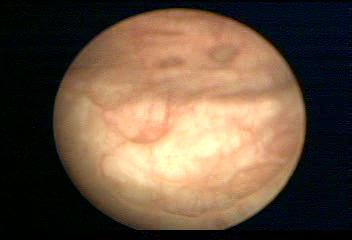
Modality: WLC
Class: Normal mucosa
Bladder cancer association: No